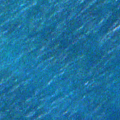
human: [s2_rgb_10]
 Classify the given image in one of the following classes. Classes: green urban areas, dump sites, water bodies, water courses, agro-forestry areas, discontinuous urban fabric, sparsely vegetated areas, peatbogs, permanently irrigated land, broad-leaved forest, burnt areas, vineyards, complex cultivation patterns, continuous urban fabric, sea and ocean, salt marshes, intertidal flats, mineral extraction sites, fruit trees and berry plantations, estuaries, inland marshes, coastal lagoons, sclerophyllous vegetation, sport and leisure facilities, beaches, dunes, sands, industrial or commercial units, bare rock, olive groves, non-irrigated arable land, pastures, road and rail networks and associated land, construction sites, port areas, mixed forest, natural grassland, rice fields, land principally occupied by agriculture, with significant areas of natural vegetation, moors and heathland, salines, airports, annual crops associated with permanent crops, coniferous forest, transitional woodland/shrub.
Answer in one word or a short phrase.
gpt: sea and ocean